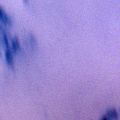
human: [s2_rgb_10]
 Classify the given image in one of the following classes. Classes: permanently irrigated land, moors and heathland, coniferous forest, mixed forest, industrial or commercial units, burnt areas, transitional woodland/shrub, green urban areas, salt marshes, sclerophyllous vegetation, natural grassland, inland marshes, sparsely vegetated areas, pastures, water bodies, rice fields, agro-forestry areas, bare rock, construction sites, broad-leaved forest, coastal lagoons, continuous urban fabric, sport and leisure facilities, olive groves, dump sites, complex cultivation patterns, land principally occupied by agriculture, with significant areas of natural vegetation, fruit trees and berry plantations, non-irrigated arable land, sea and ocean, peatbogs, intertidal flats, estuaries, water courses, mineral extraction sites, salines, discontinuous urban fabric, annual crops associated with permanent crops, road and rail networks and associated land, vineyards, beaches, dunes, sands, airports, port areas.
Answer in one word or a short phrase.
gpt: water bodies